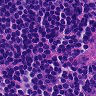
Metastatic tissue present: no